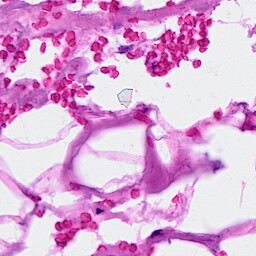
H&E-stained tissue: Breast